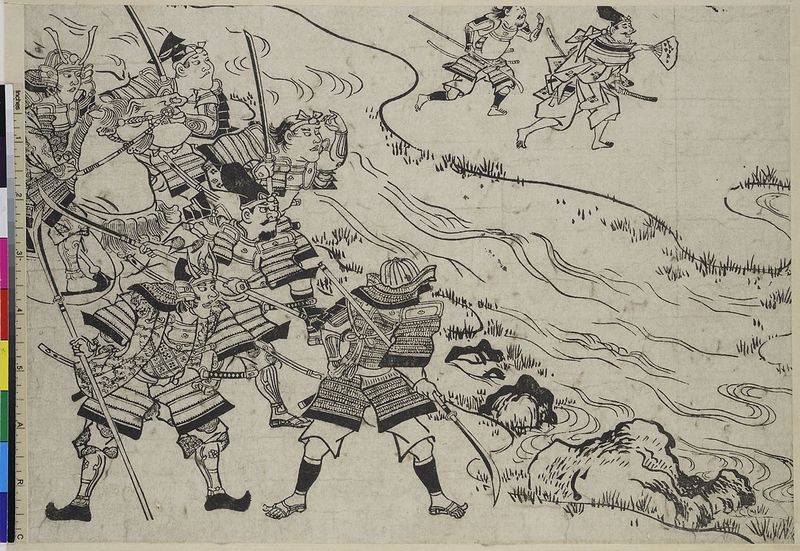
Titel: Shutendoji, Blatt 8
Künstler: Hishikawa Moronobu
Standort: Hamburg
Institution: Museum für Kunst und Gewerbe Hamburg
Schlagwörter: kämpfer, wasser, fluss, männer, zeichnung, fächer, steine, holzschnitt, welle, papier, flut, soldaten, asien, druckgraphik, druckgrafik, radierung, schwerter, soldat, mythologie, rüstung, tracht, china, krieger, lanzen, zeit, sagen, samurai, edo, reproduktionen, druckerzeugnisse, soldatenleben, märchen